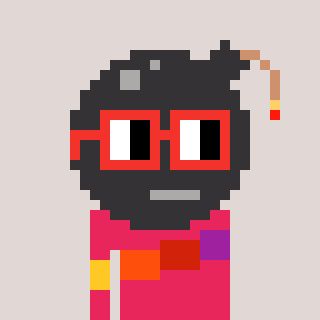
a pixel art character with square red glasses, a bomb-shaped head and a redpinkish-colored body on a warm background